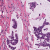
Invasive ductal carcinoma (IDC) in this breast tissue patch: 0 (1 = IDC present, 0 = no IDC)